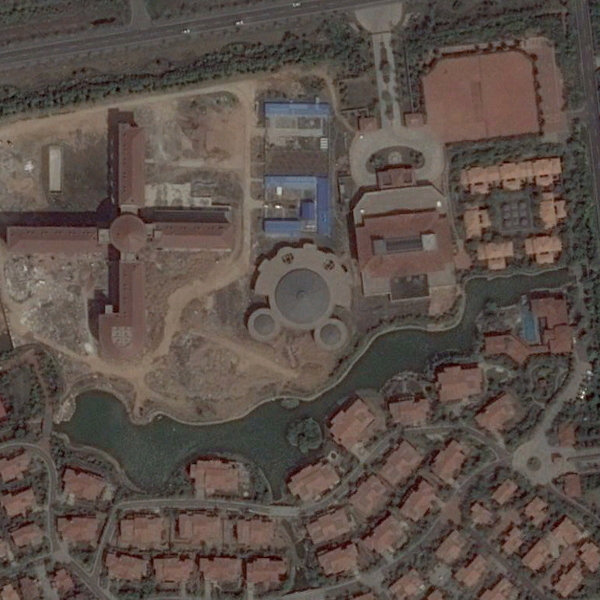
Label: Resort